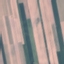
Label: AnnualCrop